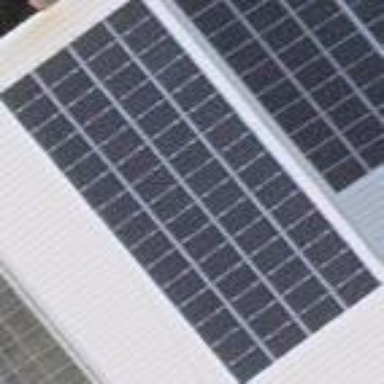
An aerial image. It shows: Solar photovoltaic panel generator.